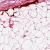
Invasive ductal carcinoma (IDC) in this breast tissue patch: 0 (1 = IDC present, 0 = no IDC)